Question: Noob question, but I have column in Python DataFrame that I want to aggregate into a new column.
Also I'm trying to create a column that take n*(average value), and also a column for the difference.
How...?
Added link to picture of dataset to illustrate. new to Python/Jupyter Notebook!
Thanks in advance!:)
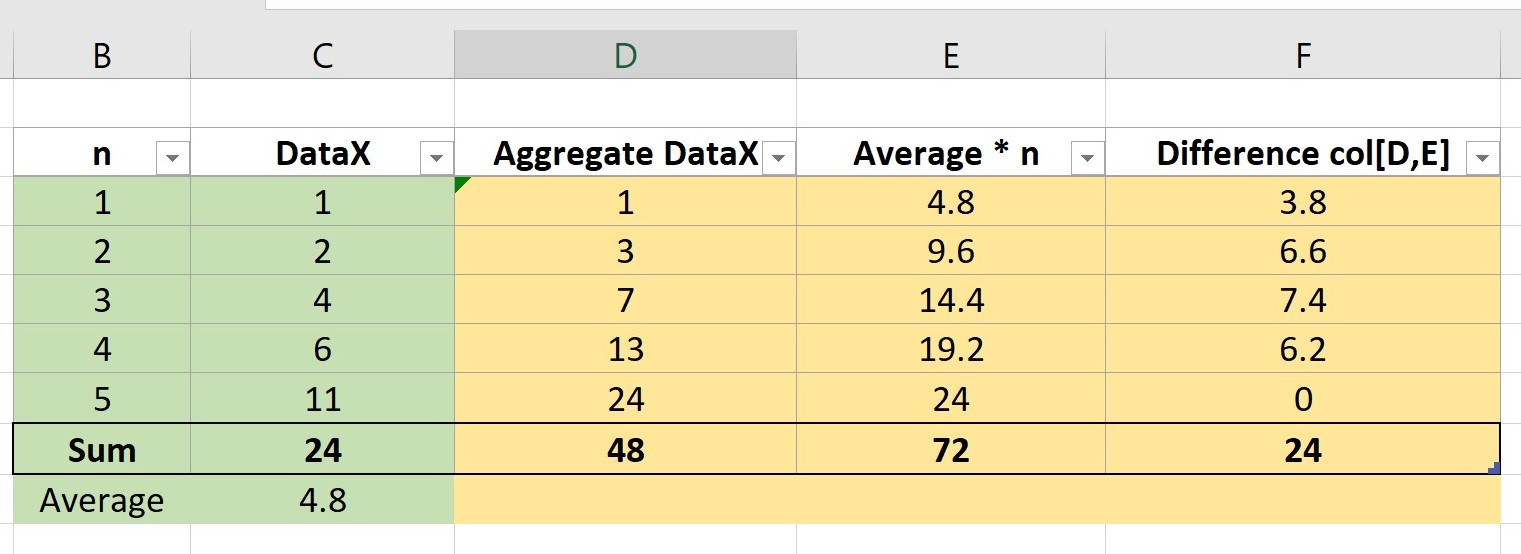
Answer: '''
n = pd.Series([1,2,3,4,5])
a = pd.Series([1, 2, 4, 6, 11])
cumsum = a.cumsum()
average_n = n* a.mean()
diff = -cumsum+average_n
df = pd.concat([n,a,cumsum,average_n,diff],axis=1)
df.columns = ["n","data","cumsum","average_n","diff"]
df
'''